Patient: sex F, age 67
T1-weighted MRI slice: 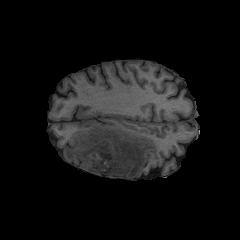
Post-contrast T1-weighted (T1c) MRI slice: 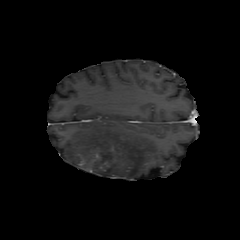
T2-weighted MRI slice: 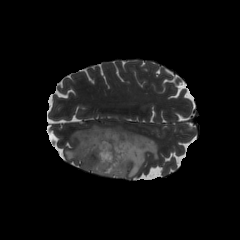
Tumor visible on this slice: yes
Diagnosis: Astrocytoma, IDH-mutant
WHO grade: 4